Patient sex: F
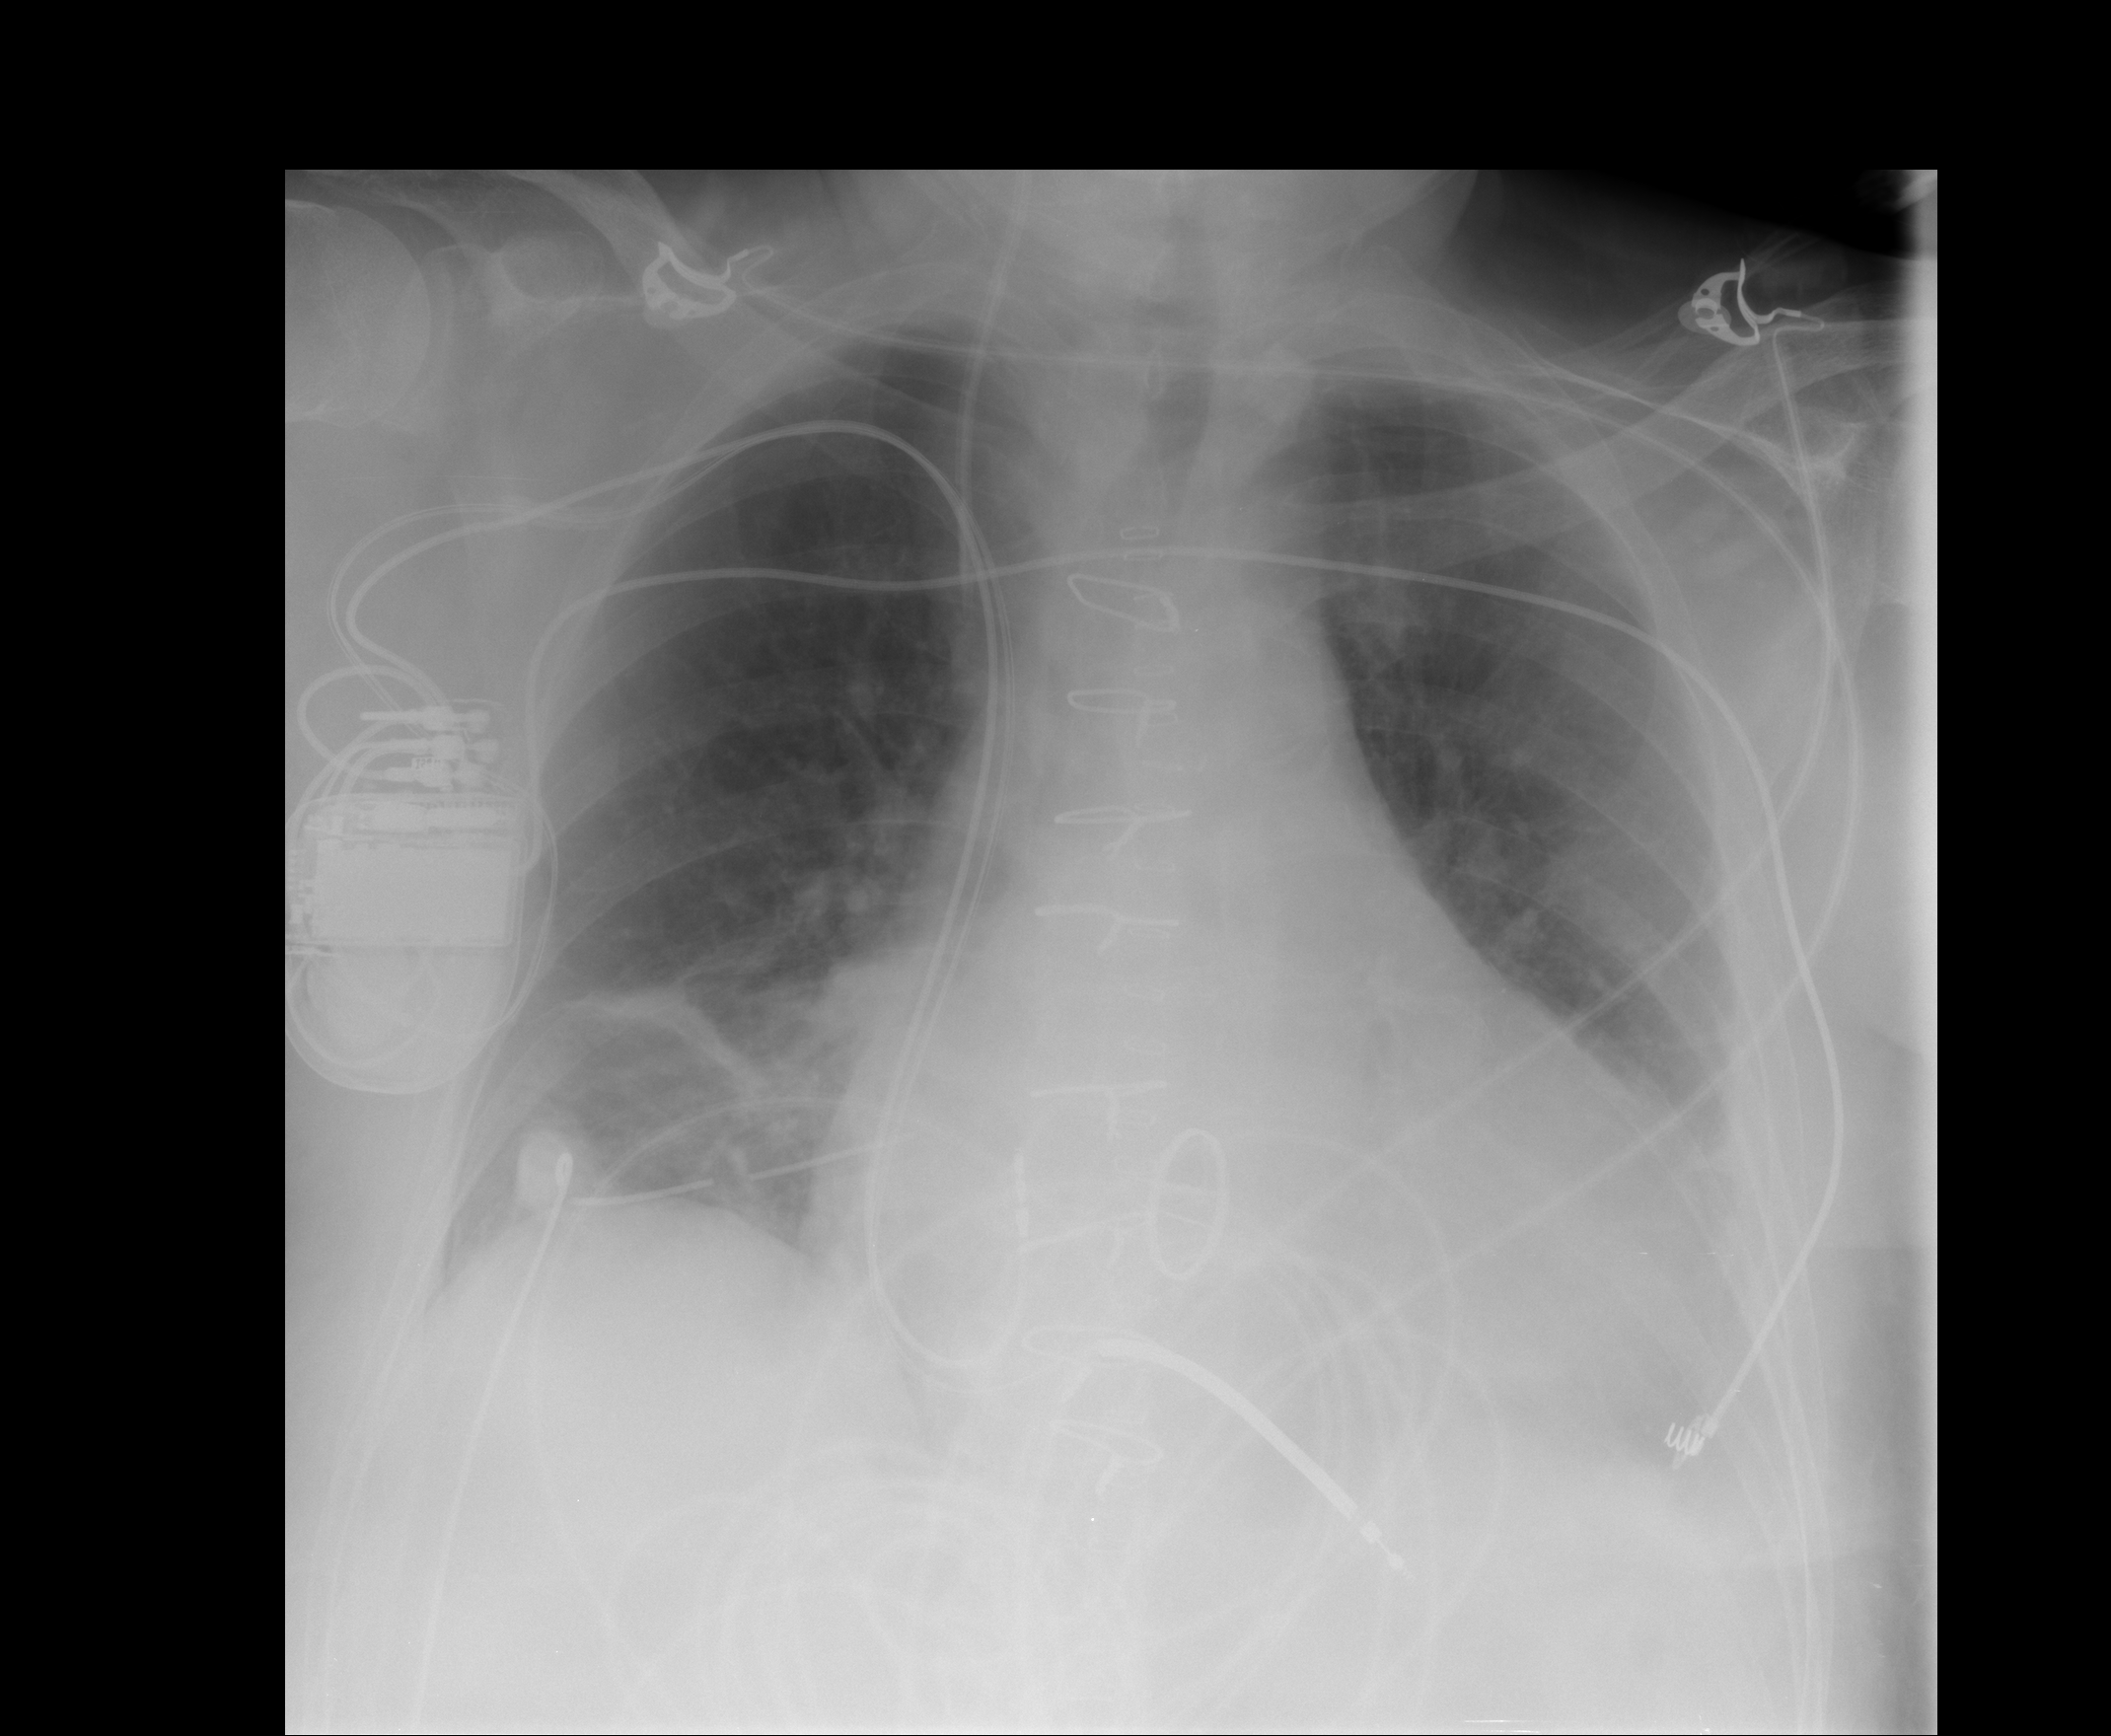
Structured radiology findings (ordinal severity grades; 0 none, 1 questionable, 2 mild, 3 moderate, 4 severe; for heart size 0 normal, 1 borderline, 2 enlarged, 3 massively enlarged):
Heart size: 2
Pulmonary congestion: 0
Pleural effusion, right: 0
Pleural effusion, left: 1
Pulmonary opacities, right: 0
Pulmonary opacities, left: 0
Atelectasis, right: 2
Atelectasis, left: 0